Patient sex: F
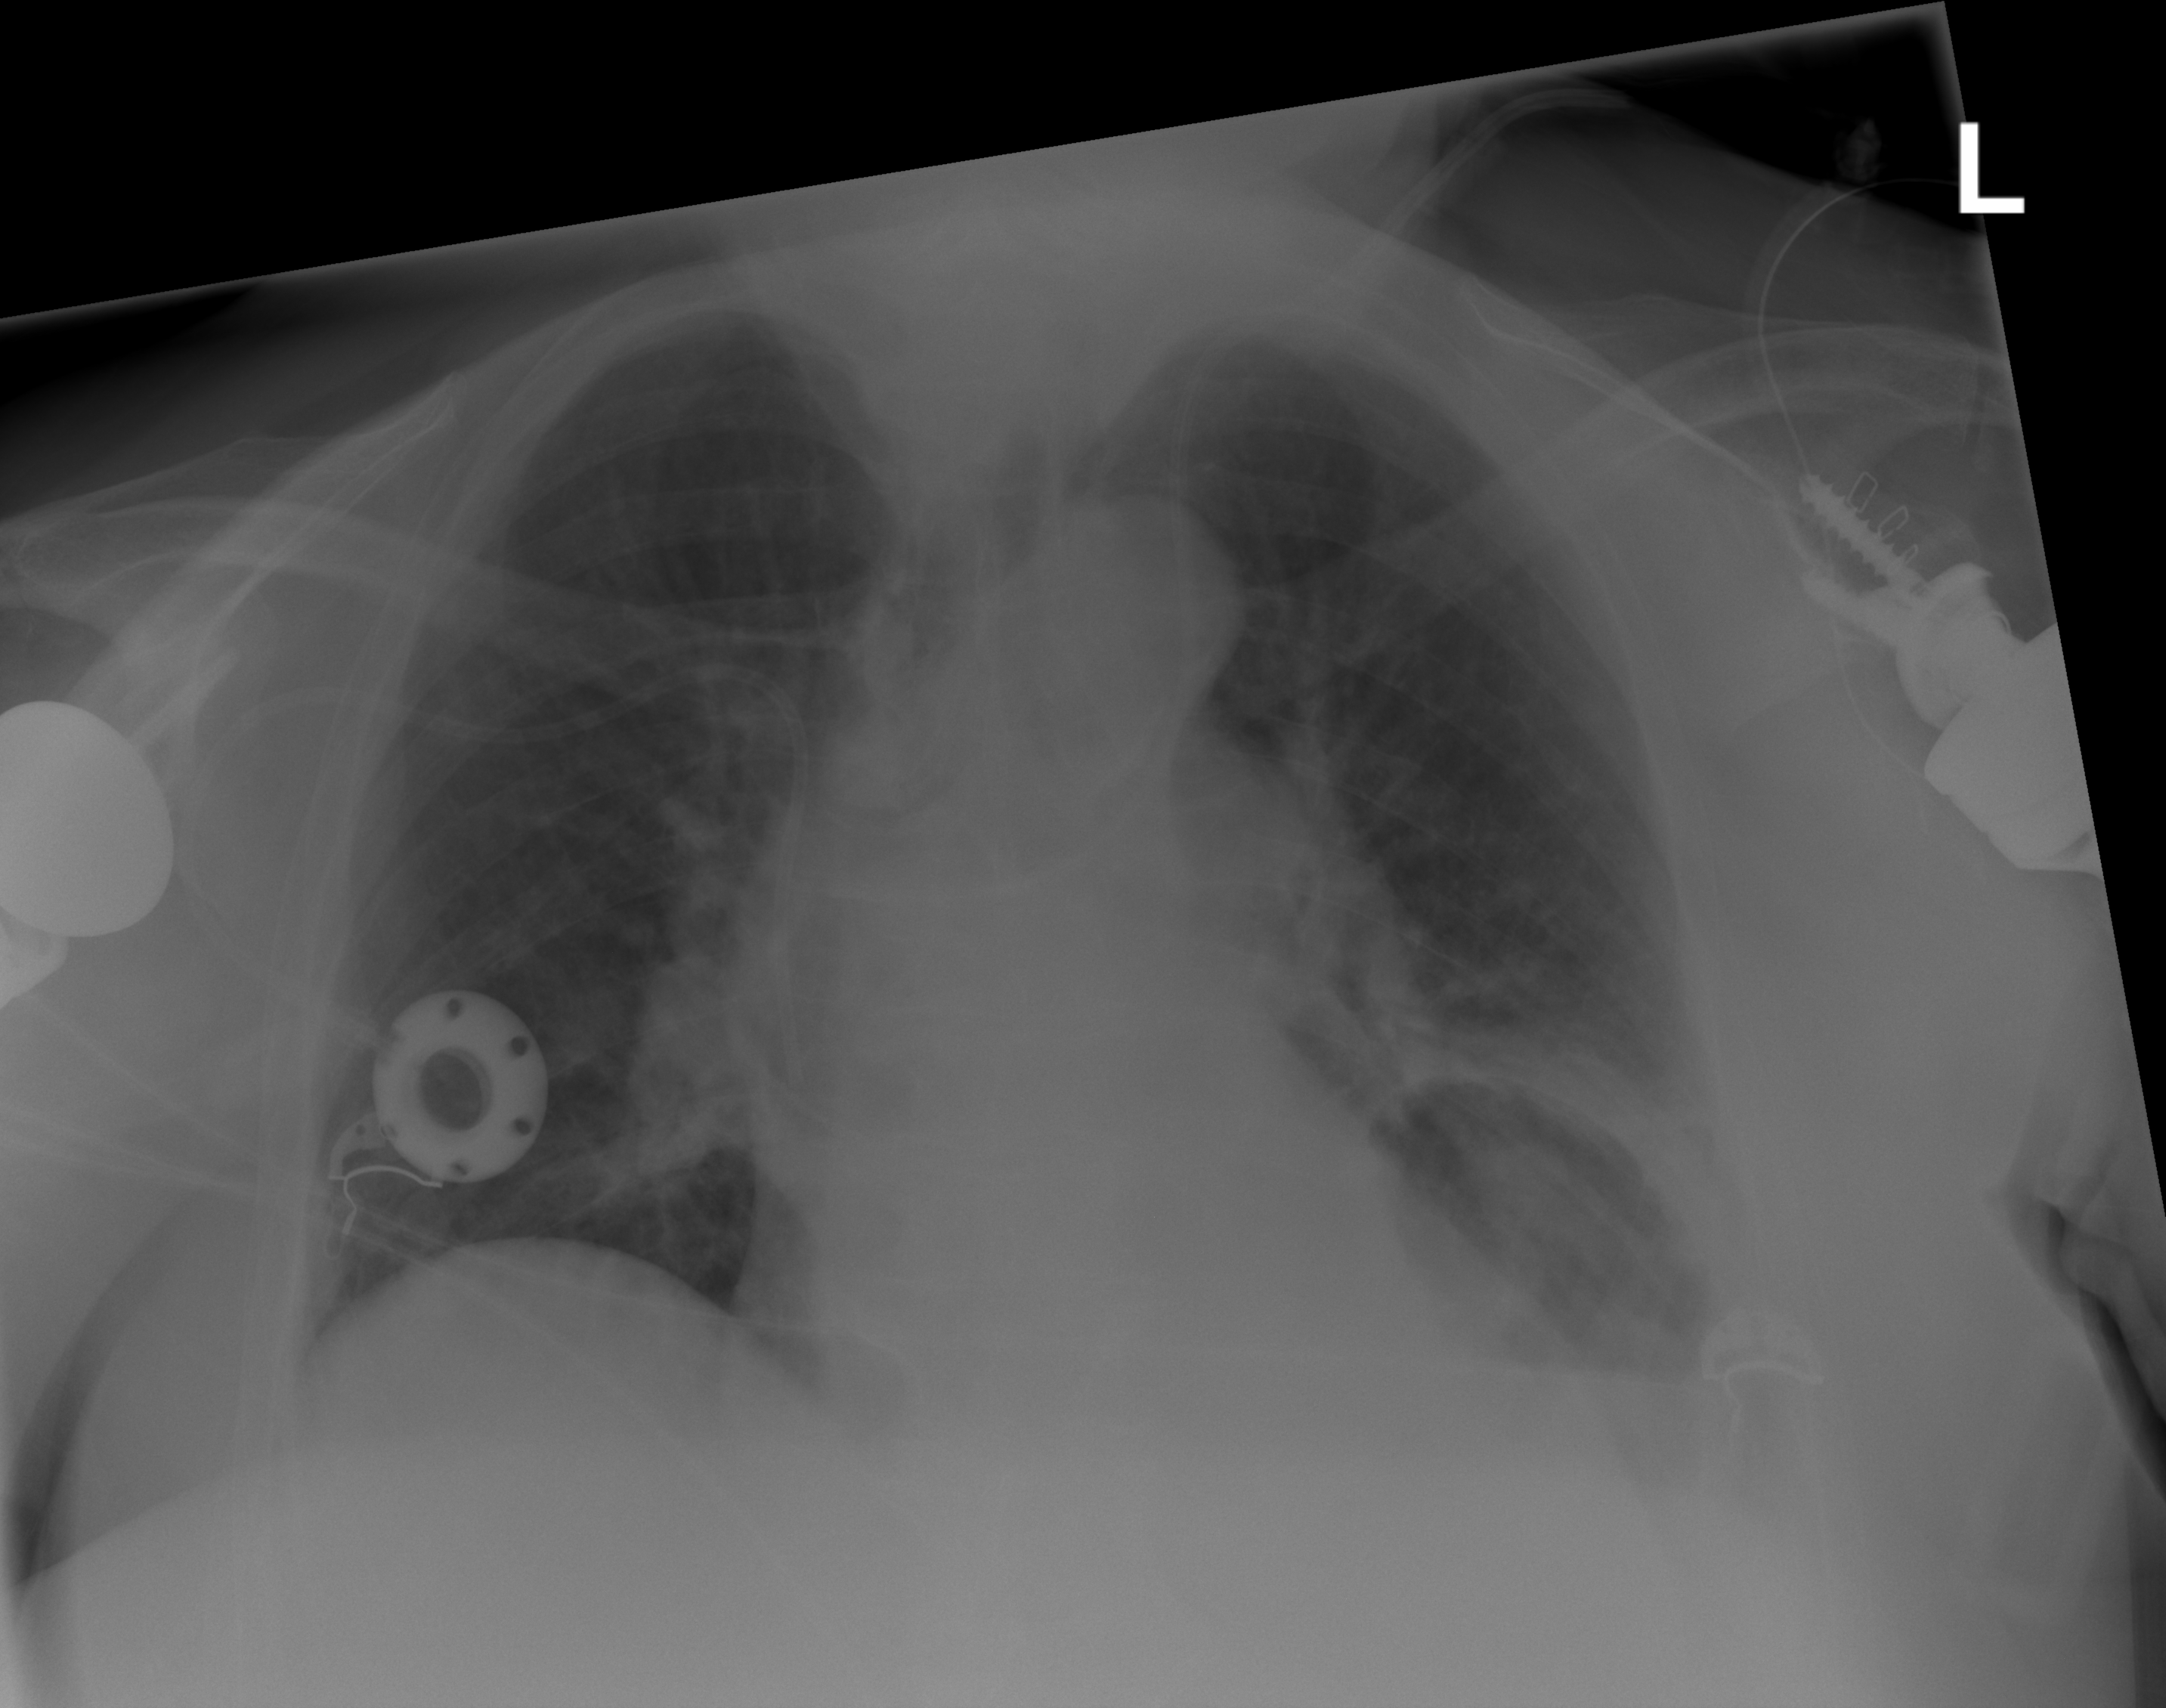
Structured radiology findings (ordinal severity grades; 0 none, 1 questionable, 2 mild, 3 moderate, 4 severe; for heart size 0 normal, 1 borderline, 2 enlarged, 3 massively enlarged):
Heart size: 2
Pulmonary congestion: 0
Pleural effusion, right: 0
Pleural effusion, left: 1
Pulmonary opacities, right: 0
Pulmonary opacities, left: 0
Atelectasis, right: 0
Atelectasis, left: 2